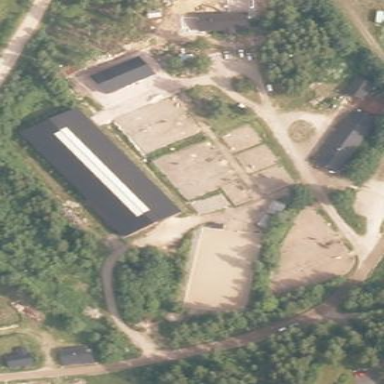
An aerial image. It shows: Farmyard used for horse riding leisure activities.